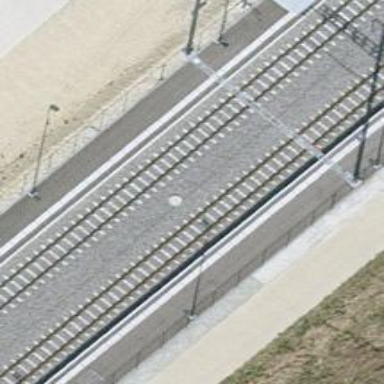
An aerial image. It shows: Narrow-gauge railway track with 1 electrified contact line.